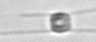
Label: Chaetoceros_similis